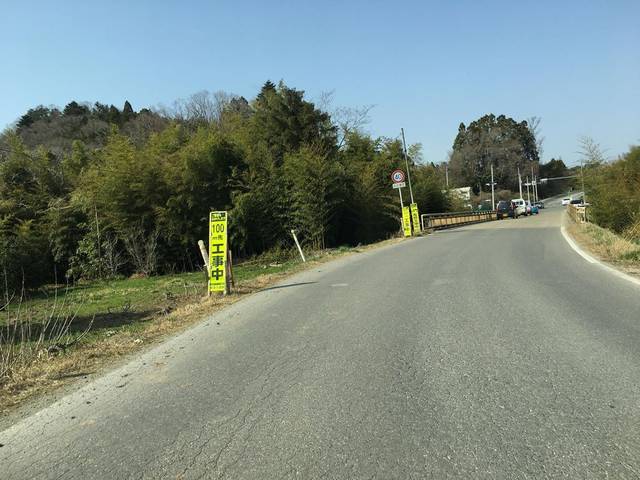
Region: Japan
Coordinates: 37.776, 140.887